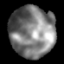
Tissue: lung
Cell type: Endothelial cells
Senescence score: 0.57
Nuclear area (px): 2254
Mean DAPI intensity: 124.247